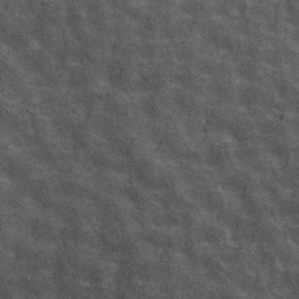
Label: frost